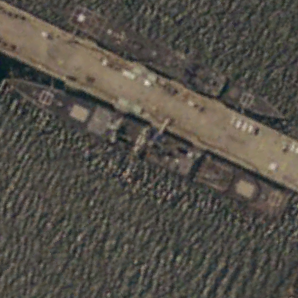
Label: cruiser